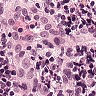
Metastatic tissue present: no